Question: Unfortunately I only have the ability to view the HTML but I am able to edit the CSS
There are 3 elements (but 4 div's) that can be see from the browser
I've put them with a border to make them clear. <URL>

'''
<li id="area--5F43005:RESOCCHAZ--5F1" class="row">
<fieldset>
<div class="col_question">
4. As part of your occupation, do you work at etc. ect.
</div>
<div class="holder">
<input type="hidden" name="43005:RESOCCHAZ--5F1_life_1" id="trigger_43005:RESOCCHAZ--5F1_life_1" value="true">
<div class="col_answer" id="answ_43005:RESOCCHAZ--5F1_life_1">
No&nbsp;
</div>
<div class="col_select">
<input id="btn_true_43005:RESOCCHAZ--5F1_life_1" name="btn_true_43005:RESOCCHAZ--5F1_life_1" class="ure_btn" type="submit">
<input id="btn_false_43005:RESOCCHAZ--5F1_life_1" name="btn_false_43005:RESOCCHAZ--5F1_life_1" class="ure_btn" type="button" value="no">
</div>
</div>
</fieldset>
</li>
'''
I want the 3 elements to be the same width and side by side as to save space at the top/bottom.
The 3 elements would have to keep the same ratio regardless of the length of the Question/text
Here is my CSS
'''
.col_question{
display: inline-block;
border-style: groove;
padding:6px;
}
.col_answer{
display: inline-block;
border-style: groove;
padding:6px;
}
.col_select{
border-style: groove;
padding:6px;
}
fieldset{
border:none;
-webkit-margin-start: 0px;
-webkit-margin-end: 0px;
-webkit-padding-before: 0px;
-webkit-padding-start: 0px;
-webkit-padding-end:0px;
-webkit-padding-after:0px;
min-width:0px;
}
'''
I've tried various CSS elements but none seem to work. Starting to wonder if its a parent or element that need the CSS element added.
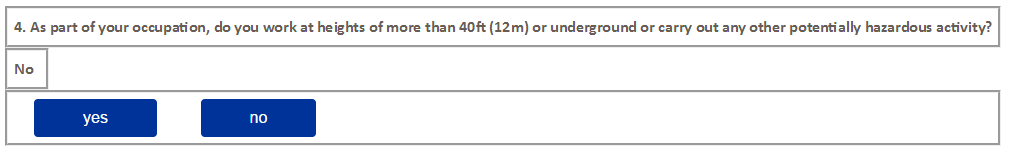
Answer: oldschool solution would be to use 'float:left;width:33.33%' also use 'box-sizing:border-box' to incorporate the border inside the element's width
see snippet below and/or > <URL>
'''
li {
list-style:none
}
.col_question{
display: inline-block;
border-style: groove;
padding:6px;
float:left;width:33.33%;
box-sizing:border-box;
}
.col_answer{
display: inline-block;
border-style: groove;
box-sizing:border-box;
padding:6px;
float:left;width:33.33%;
}
.col_select{
border-style: groove;
padding:6px;
float:left;width:33.33%;
box-sizing:border-box;
}
fieldset{
border:none;
-webkit-margin-start: 0px;
-webkit-margin-end: 0px;
-webkit-padding-before: 0px;
-webkit-padding-start: 0px;
-webkit-padding-end:0px;
-webkit-padding-after:0px;
min-width:0px;
}
'''
'''
<li id="area--5F43005:RESOCCHAZ--5F1" class="row">
<fieldset>
<div class="col_question">
4. As part of your occupation, do you work at etc. ect.
</div>
<div class="holder">
<input type="hidden" name="43005:RESOCCHAZ--5F1_life_1" id="trigger_43005:RESOCCHAZ--5F1_life_1" value="true">
<div class="col_answer" id="answ_43005:RESOCCHAZ--5F1_life_1">
No&nbsp;
</div>
<div class="col_select">
<input id="btn_true_43005:RESOCCHAZ--5F1_life_1" name="btn_true_43005:RESOCCHAZ--5F1_life_1" class="ure_btn" type="submit">
<input id="btn_false_43005:RESOCCHAZ--5F1_life_1" name="btn_false_43005:RESOCCHAZ--5F1_life_1" class="ure_btn" type="button" value="no">
</div>
</div>
</fieldset>
</li>
'''